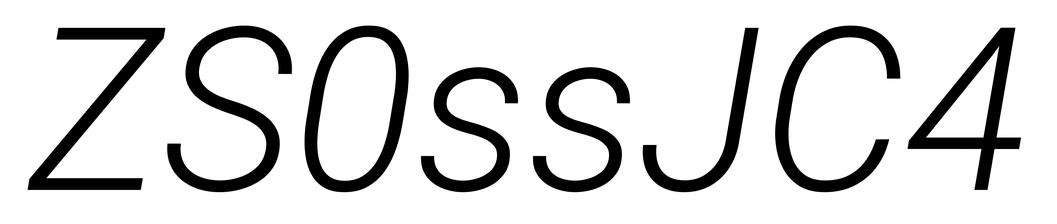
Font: Roboto-Italic_Light_Italic